Question: I am currently pulling data from Firebase and putting it in a list view and all that is working fine.
The app is a deciding wheel and I need to let the users add and delete some of the choices based on their personal preference.
They will be able to select multiple items in the list view and then delete those all at once. I have not found any way to do this online that made any sense to me at all.
'''
public class RestaurantSelectionList extends Fragment {
DatabaseReference mRootRef = FirebaseDatabase.getInstance().getReference();
DatabaseReference mRestReference = mRootRef.child("restaurants");
List<String>listofrest = new ArrayList<String>();
ListView restaurantListView;
ListAdapter restaurantListAdapter;
public RestaurantSelectionList(){}
@Override
public View onCreateView(LayoutInflater inflater, ViewGroup container, Bundle savedInstanceState) {
View view = inflater.inflate(R.layout.restaurant_selection_list_frag,container,false);
restaurantListView = (ListView) view.findViewById(R.id.restaurantListView);
restaurantListAdapter = new FirebaseListAdapter<Restaurants>(getActivity(),Restaurants.class,R.layout.individual_restaurant_name,mRestReference) {
@Override
protected void populateView(View v, Restaurants model, int position) {
TextView restName = (TextView) v.findViewById(R.id.restname);
restName.setText(model.getName());
listofrest.add(position,model.getName());
}
};
restaurantListView.setAdapter(restaurantListAdapter);
restaurantListView.setChoiceMode(ListView.CHOICE_MODE_MULTIPLE);
restaurantListView.setItemsCanFocus(false);
restaurantListView.setOnItemClickListener(new AdapterView.OnItemClickListener()
{
@Override
public void onItemClick(AdapterView<?> adapterView, View view, int i, long l) {
Toast.makeText(getActivity(), "clicked", Toast.LENGTH_SHORT).show();
}
});
return view;
}
}
'''
This is where I have my list view and I was wondering if this could even be done with Firebase? This is the first time I have ever worked with Firebase and it has caused me a lot of problems so far. This is the list that is shown:

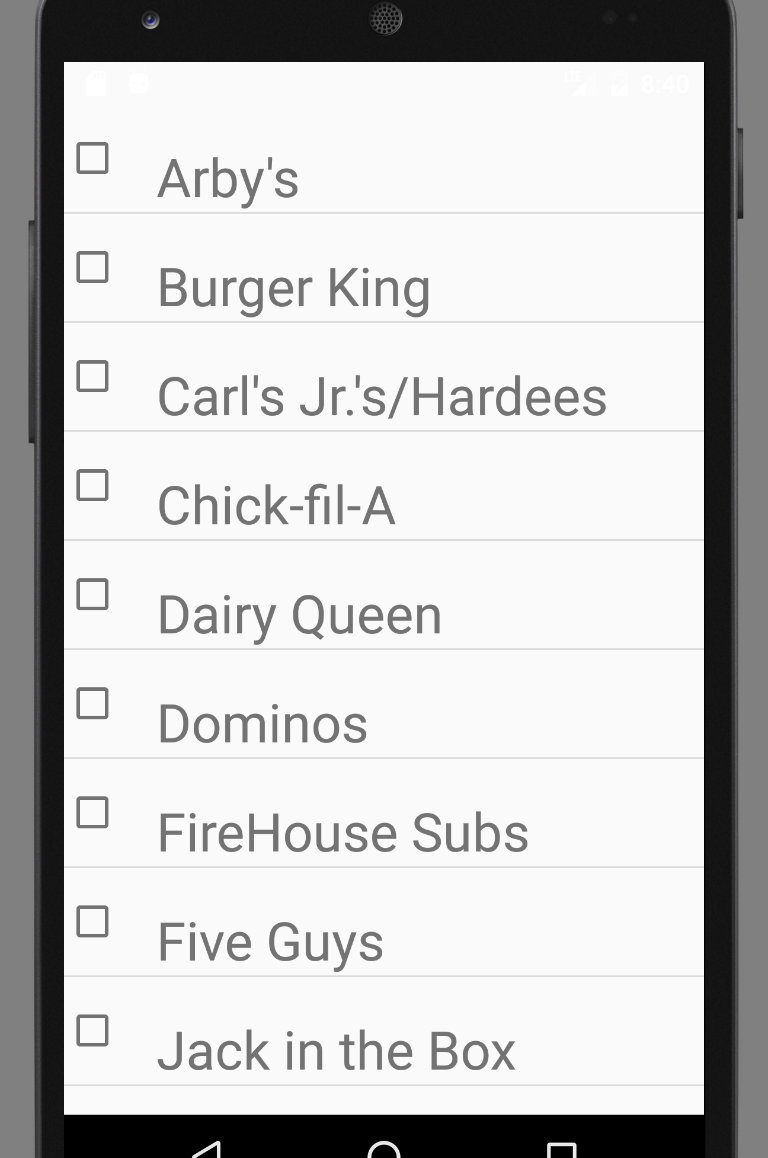
Answer: I would 'setOnClickListener' to the check box.
Initialize a global 'hashMap()'. When a item is checked, put that item ID in the 'hashMap()', if unchecked remove the item ID from the 'hashMap()'. Then take the reference of the node u want to update, execute 'updateChildren()' method, setting the correspond Item ID's value to 'null'.